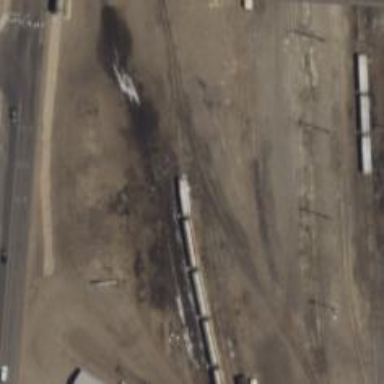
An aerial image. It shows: Railway yard used for servicing trains.